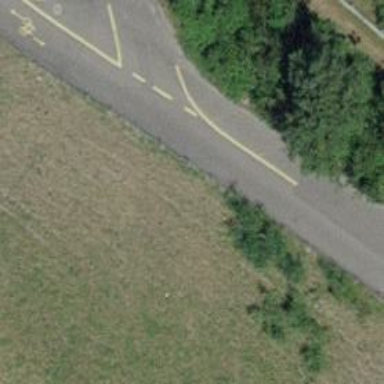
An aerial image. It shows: Asphalt path.